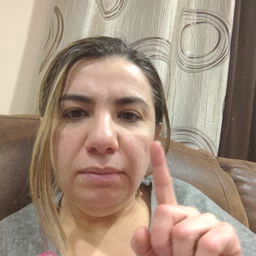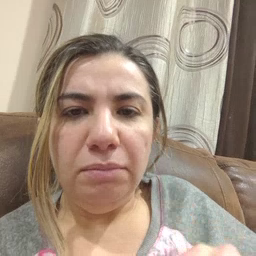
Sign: pretend